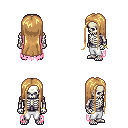
a pixel art fantasy rpg character, male body template, skeleton, pink tattered cape, white pants, light blonde extra-long hairstyle, bracelets, four views (front, back, left, right), 2x2 character sprite sheet, small pixel art, hard edges, no anti-aliasing